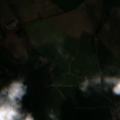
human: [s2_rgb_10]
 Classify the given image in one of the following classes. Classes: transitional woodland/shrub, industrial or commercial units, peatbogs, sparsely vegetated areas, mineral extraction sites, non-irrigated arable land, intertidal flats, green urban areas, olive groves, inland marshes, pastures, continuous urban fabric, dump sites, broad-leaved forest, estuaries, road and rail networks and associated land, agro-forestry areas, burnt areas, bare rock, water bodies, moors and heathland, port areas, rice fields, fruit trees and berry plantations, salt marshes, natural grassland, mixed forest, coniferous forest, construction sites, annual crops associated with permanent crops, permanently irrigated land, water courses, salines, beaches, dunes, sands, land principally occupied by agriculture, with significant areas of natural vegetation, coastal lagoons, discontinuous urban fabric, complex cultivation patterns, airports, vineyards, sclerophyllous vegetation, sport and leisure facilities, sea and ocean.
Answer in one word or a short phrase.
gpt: non-irrigated arable land, pastures